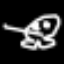
Label: frog